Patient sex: M
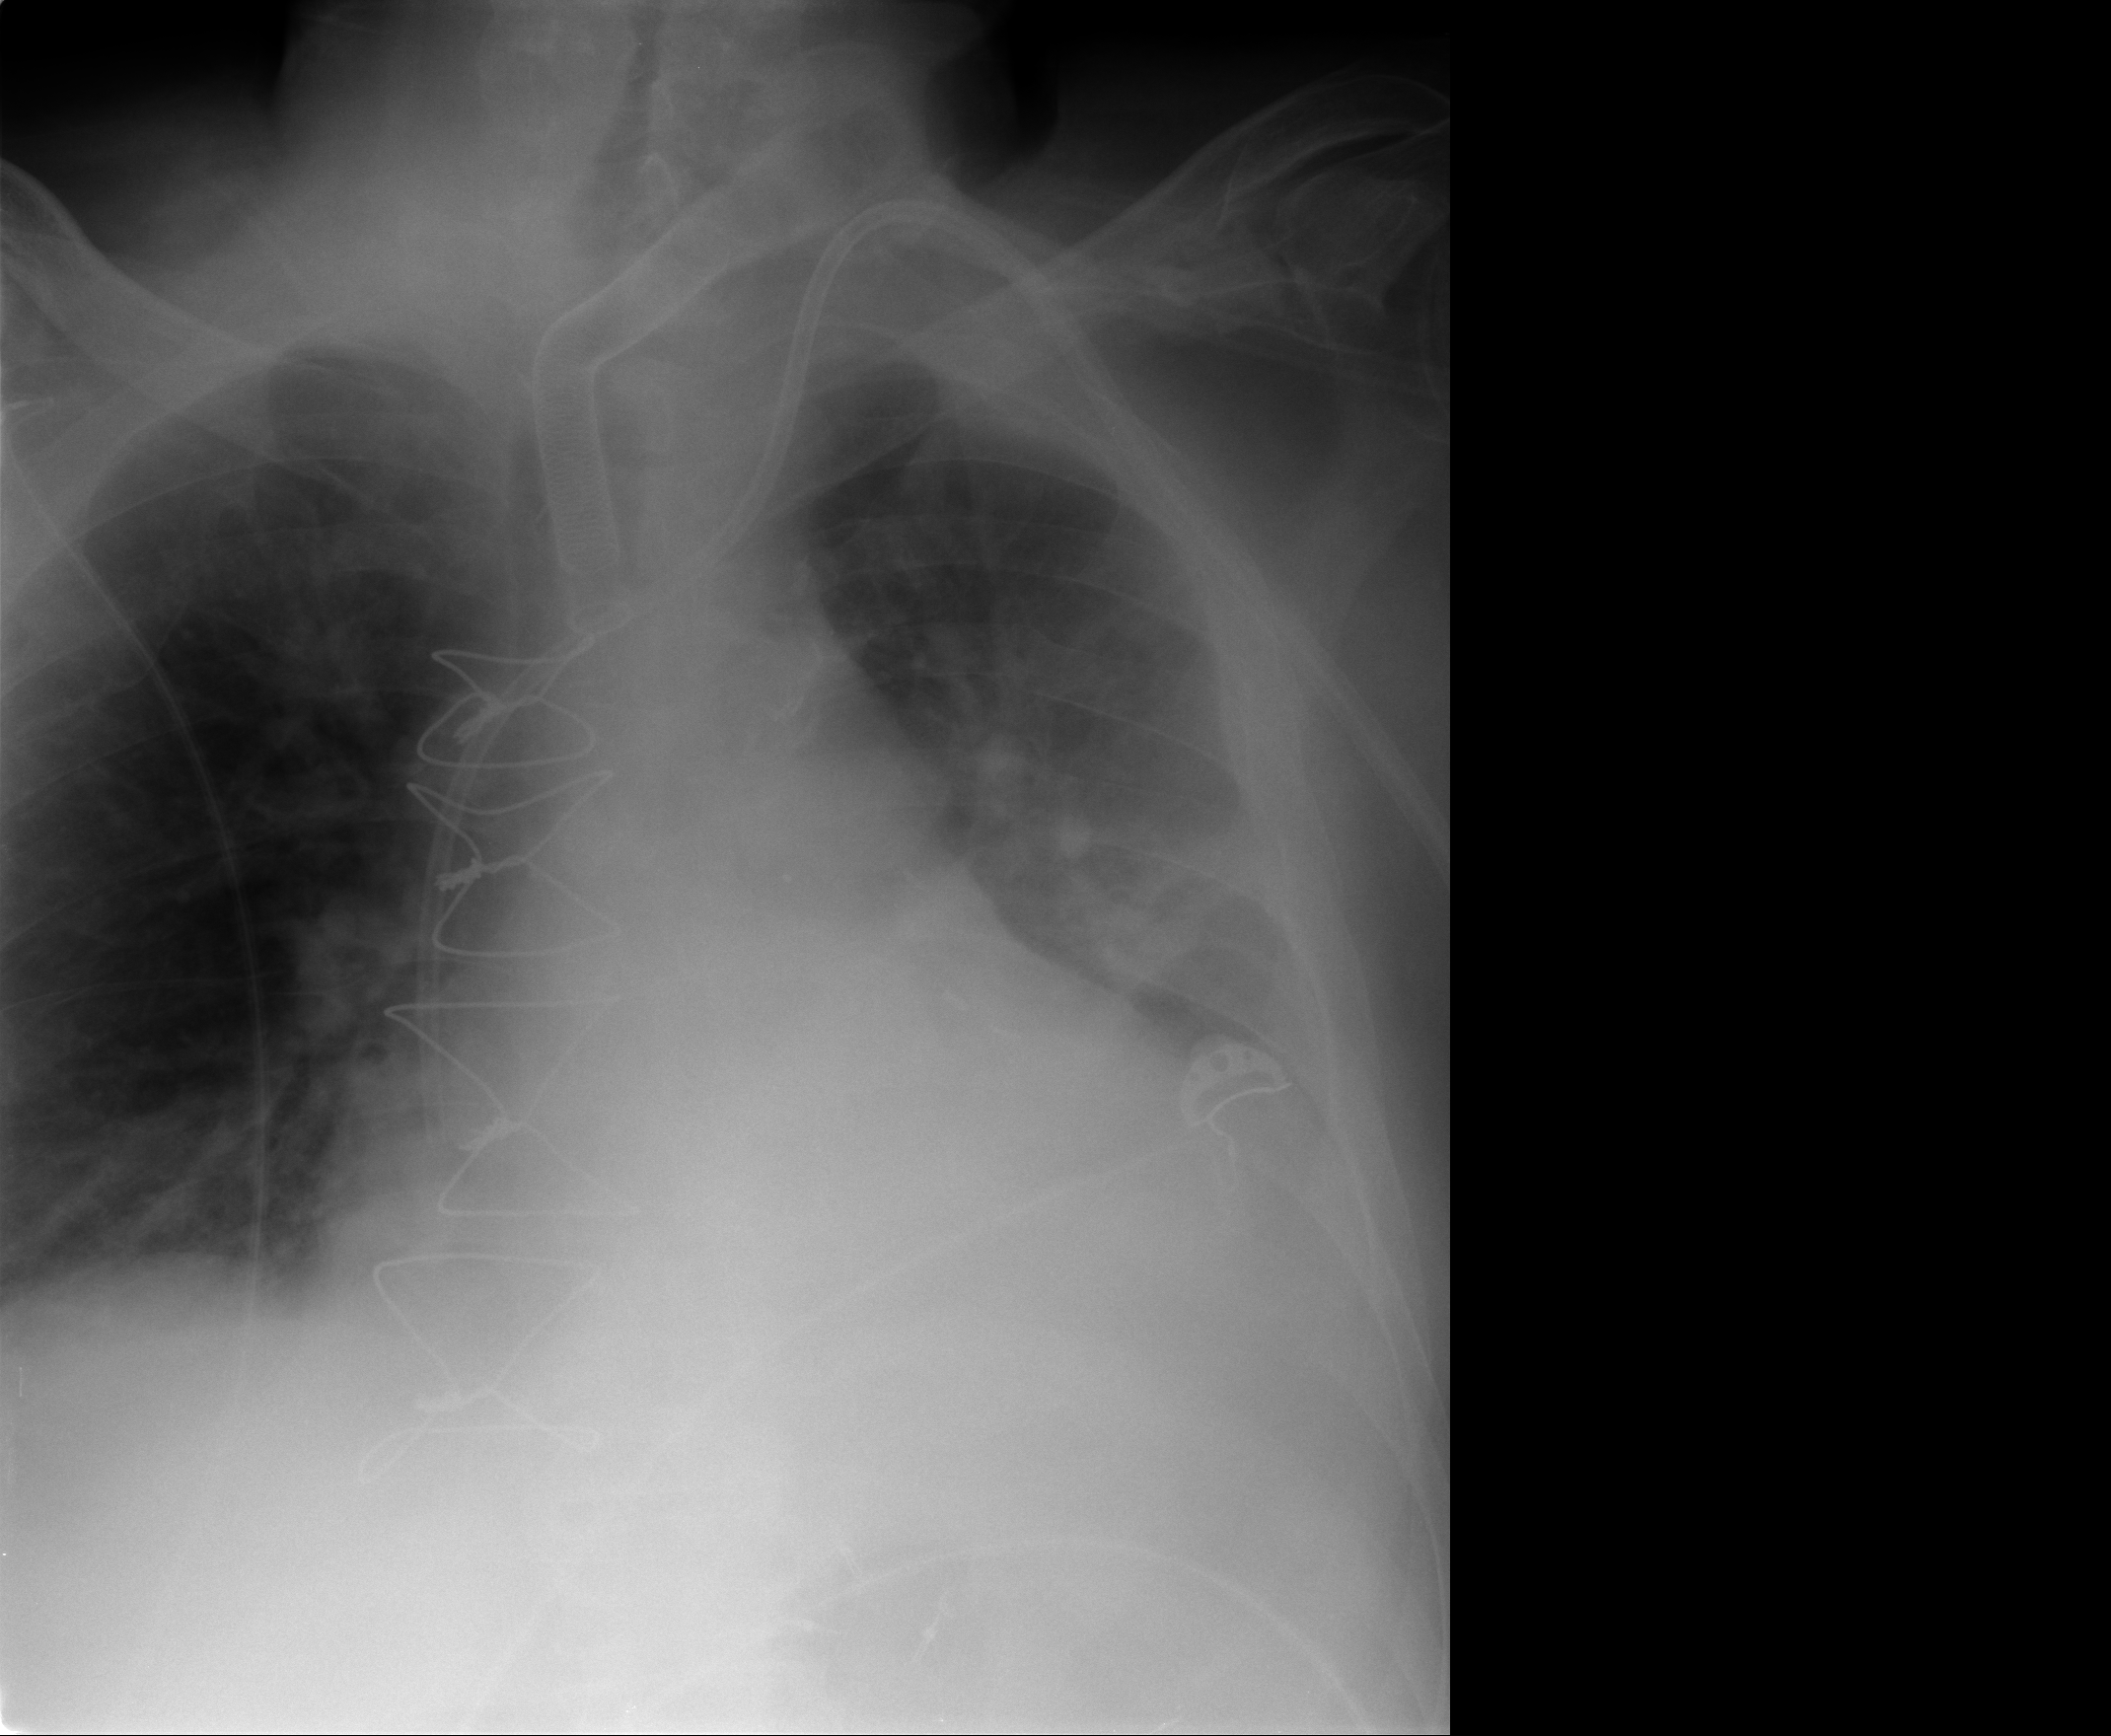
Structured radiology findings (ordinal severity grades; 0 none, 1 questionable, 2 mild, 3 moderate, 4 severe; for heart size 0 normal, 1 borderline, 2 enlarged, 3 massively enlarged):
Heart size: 2
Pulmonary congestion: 2
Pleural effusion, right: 0
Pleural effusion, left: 2
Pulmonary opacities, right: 0
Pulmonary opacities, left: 2
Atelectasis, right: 2
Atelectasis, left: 2